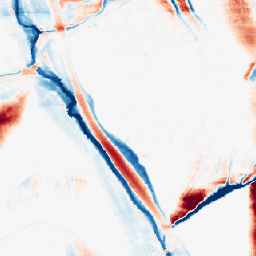
Category: morphological
Decomposition family: morphological_ellipse
Decomposition parameters: operation: average
width: 10
height: 50
Upsampling method: nearest
Upsampling parameters: scale: 4
Upsampling scale: 4